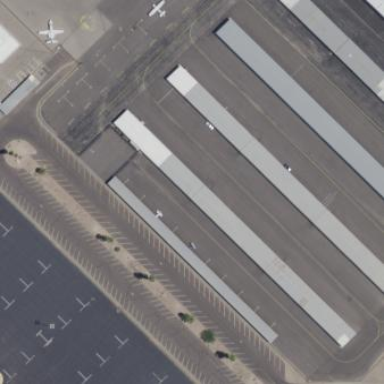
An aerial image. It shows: Building that is hangar at the airport.